Question: I have a problem with my WPF application, which is returning
"The remote server returned an error: (500) Internal Server Error" in my call back function.
I have the following code;
'''
System.Diagnostics.Debug.WriteLine("GetProduct DownloadStringAsync ");
try
{
GetProduct.DownloadStringAsync(uri);
}
catch (Exception ee)
{
System.Diagnostics.Debug.WriteLine("CATCH GetProduct DownloadStringAsync " + ee.Message);
}
'''
And in my callback method:
'''
private void GetProductCallBack(Object sender, DownloadStringCompletedEventArgs e)
{
if (e.Error != null)
{
. . .
'''
e.Error = "The remote server returned an error: (500) Internal Server Error"
Is it a Server access problem or something's wrong with my code?
Concerning the URI, it has been tested, and is ok.
Thanks

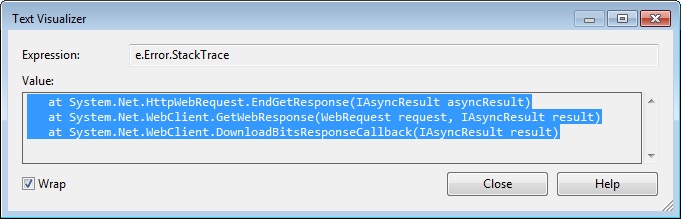
Answer: This is not a client-side problem, but a server problem. Check this for more info: <URL>
> This error can only be resolved by fixes to the Web server software.
It is not a client-side problem. It is up to the operators of the Web
server site to locate and analyse the logs which should give further
information about the error.